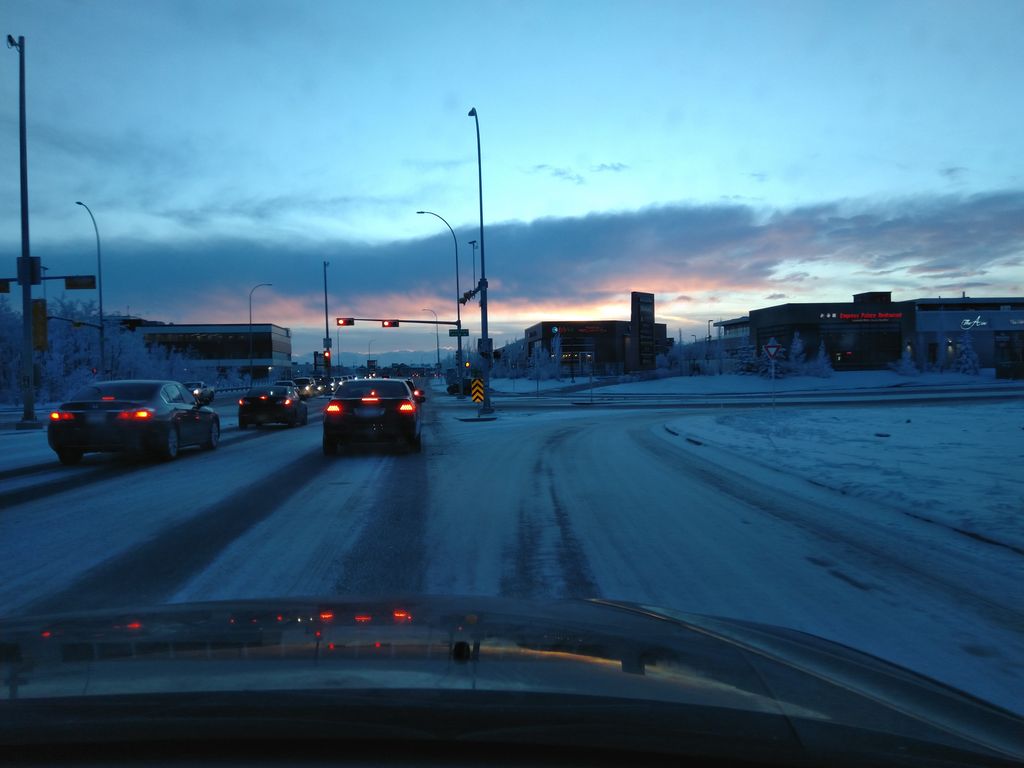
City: calgary